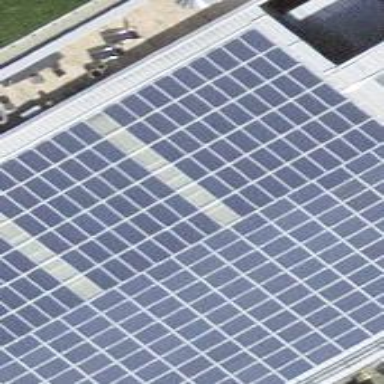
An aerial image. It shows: Solar power generator.